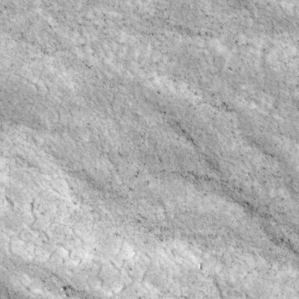
Label: non_frost